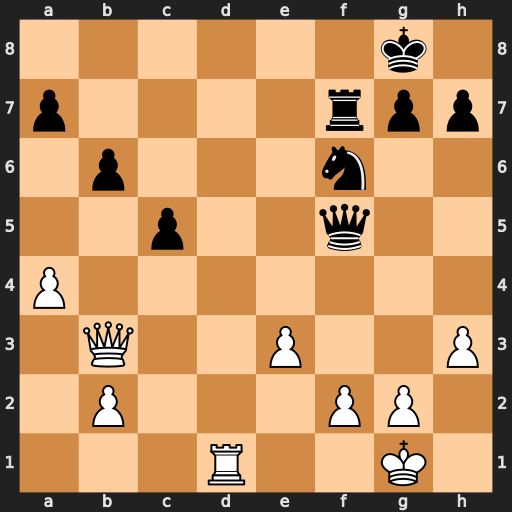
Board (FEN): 6k1/p4rpp/1p3n2/2p2q2/P7/1Q2P2P/1P3PP1/3R2K1
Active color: w
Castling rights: -
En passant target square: -
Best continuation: Rd8+ Ne8 Rxe8#